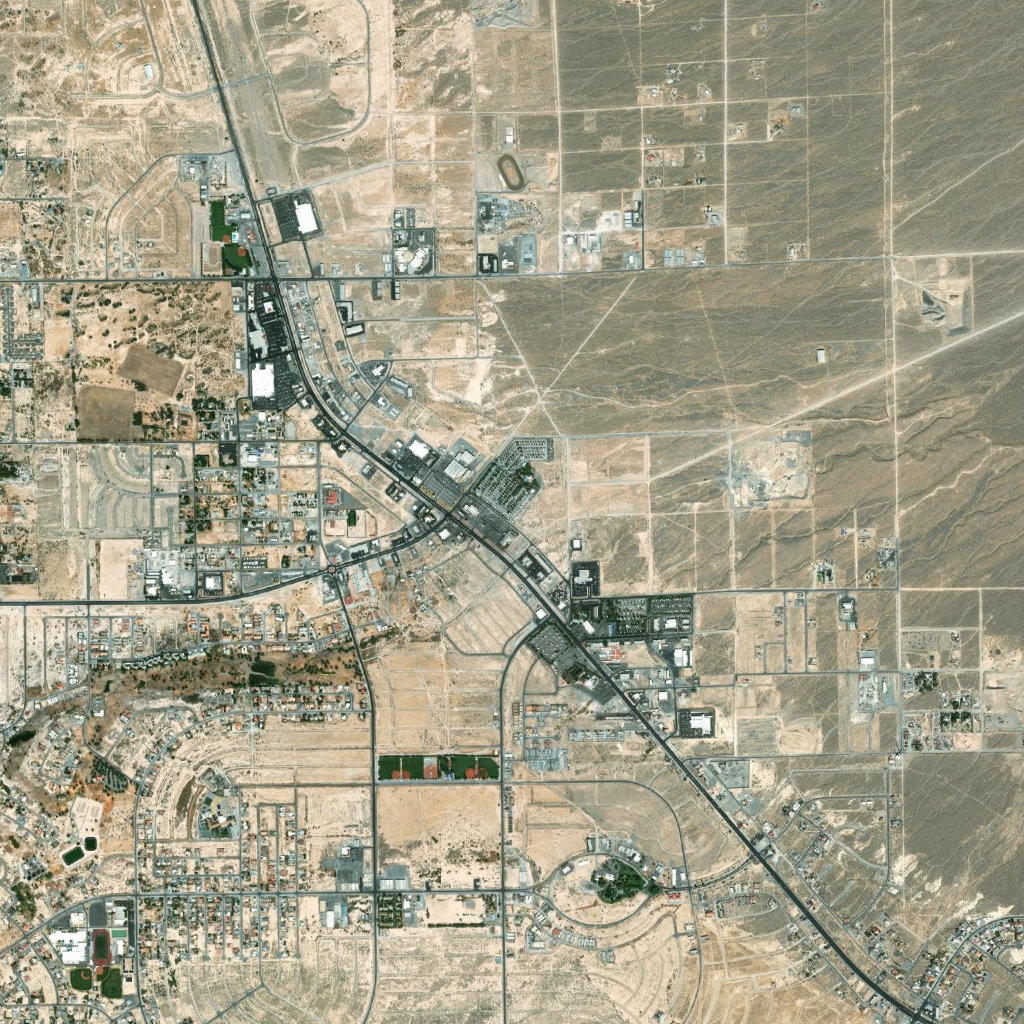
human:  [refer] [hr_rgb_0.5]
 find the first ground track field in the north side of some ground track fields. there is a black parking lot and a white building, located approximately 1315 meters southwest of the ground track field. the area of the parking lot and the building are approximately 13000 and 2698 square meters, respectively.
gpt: <box>[[48, 15, 51, 18, 0]]</box>

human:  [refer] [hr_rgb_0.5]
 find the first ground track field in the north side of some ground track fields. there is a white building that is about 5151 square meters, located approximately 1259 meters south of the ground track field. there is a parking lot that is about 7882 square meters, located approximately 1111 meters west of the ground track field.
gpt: <box>[[48, 14, 51, 18, 0]]</box>